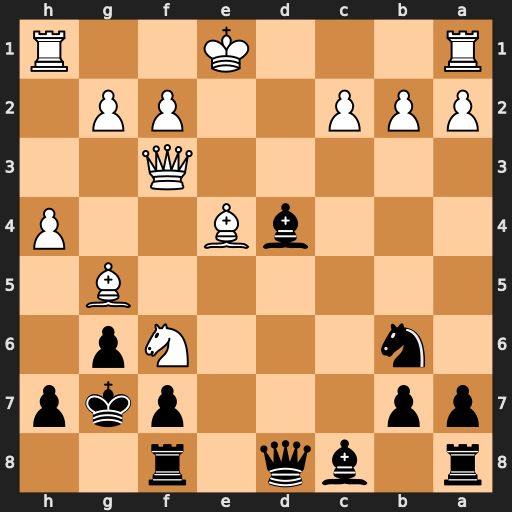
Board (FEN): r1bq1r2/pp3pkp/1n3Np1/6B1/3bB2P/5Q2/PPP2PP1/R3K2R
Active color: b
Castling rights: KQ
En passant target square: -
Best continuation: Bxf6 Bxf6+ Qxf6